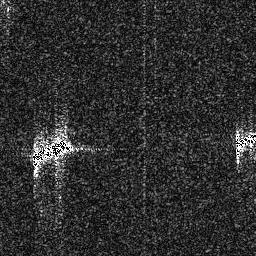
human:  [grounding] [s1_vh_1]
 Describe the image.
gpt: In the satellite image, there is  <ref>1 medium ship </ref> <box>[[10, 51, 28, 66, 0]]</box> located at left,  <ref>1 small ship </ref> <box>[[90, 50, 99, 58, 0]]</box> located at right.